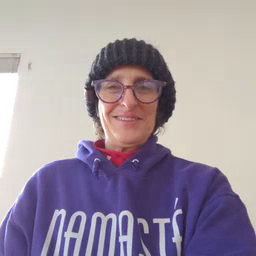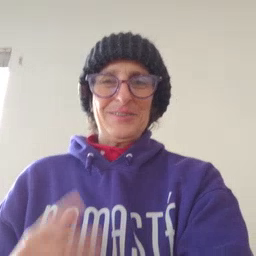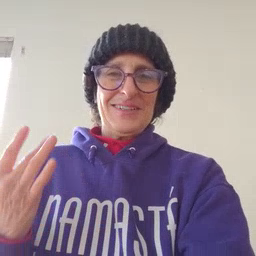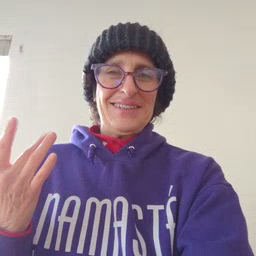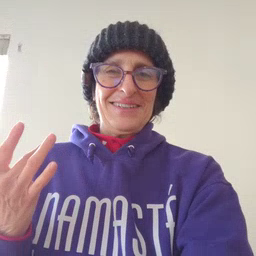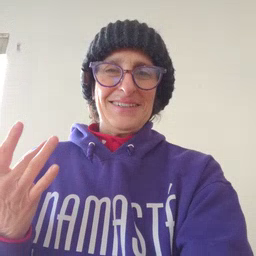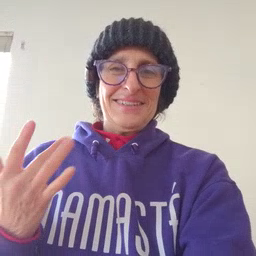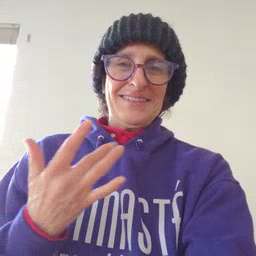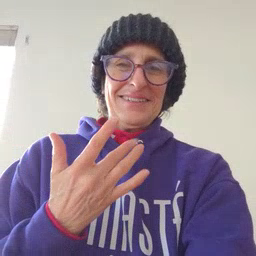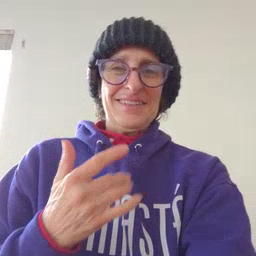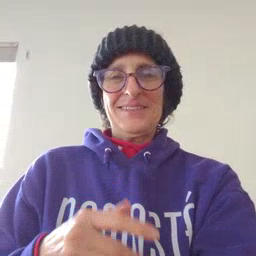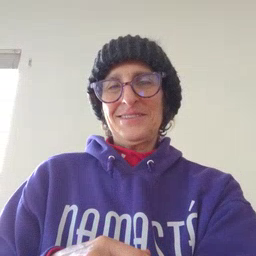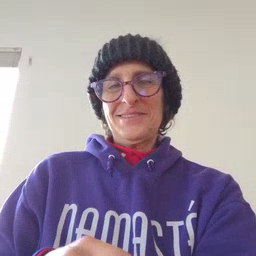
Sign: wait